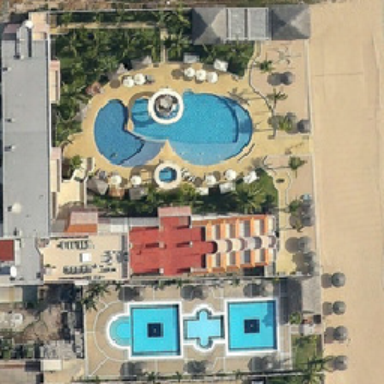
Distribution of some swimming pools on the ground .